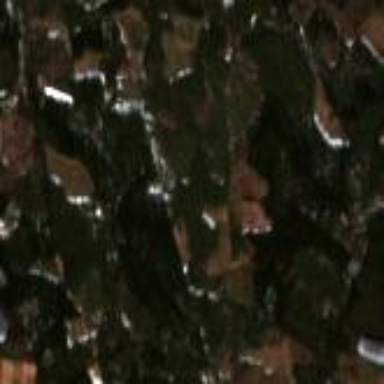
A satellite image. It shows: Mixed woodland area with various types of leaves.